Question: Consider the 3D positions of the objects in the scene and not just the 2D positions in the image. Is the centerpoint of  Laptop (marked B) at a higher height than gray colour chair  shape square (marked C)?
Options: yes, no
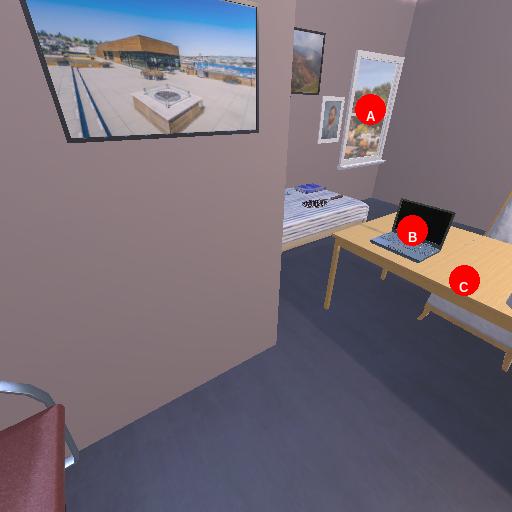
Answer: yes